Field crop: maize
Growth stage: 2
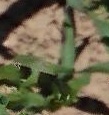
Species: maize